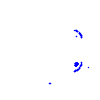
Particle: electron